Question:
Can anyone help regarding this... i'm stuck :(
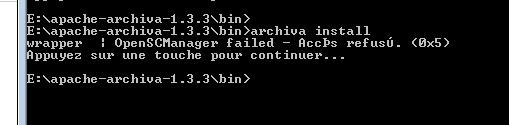
Answer: Goto the folder apache-archiva-1.3.3 and the following:
'''
.inrchiva.bat install
'''